Question: When creating a GUI in Java with Swing, how should more advanced "elements" be created? As an example, consider:

This could be done using depending on the current page or status. I'm also sure that it'd be possible to do this programmatically, however, considering my past experiences with Swing, I'm also sure it'd be a . Especially considering this could be done in CSS with max ~40 lines of code.
In a situation like this, If not; what's preferred: images or Swing?
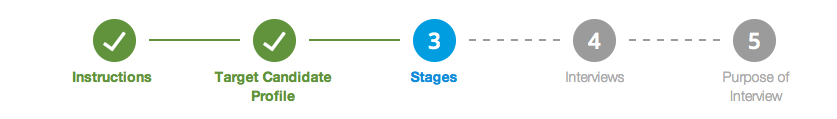
Answer: 1. You can use a suitable Unicode glyph, e.g. --CHECK MARK or any digit, as a label's text, shown here. as a GlyphVector, mentioned here. as a rendered image, illustrated here.
2. You can get a tinted, anti-aliased circle by implementing the Icon interface; ColorIcon is an example.
3. You can get a variety of solid and dashed lines using BasciStroke, seen here.
4. Among the stock layout managers, FlowLayout may be adequate.